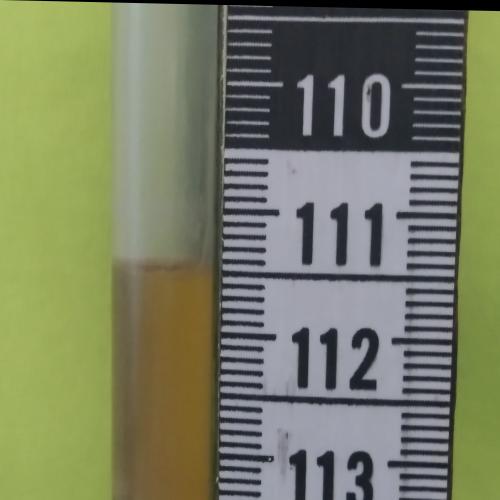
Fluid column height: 111.5 cm